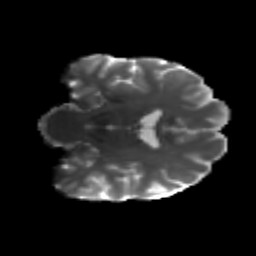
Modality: T2w
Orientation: coronal
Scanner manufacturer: siemens
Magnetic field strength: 3 T
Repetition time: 4.16 s
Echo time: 0.0806 s